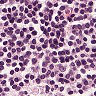
Metastatic tissue present: no